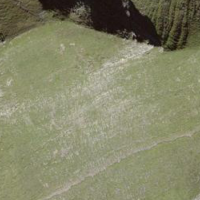
EUNIS habitat code: 31
Species observed at this site:
Silene acaulis